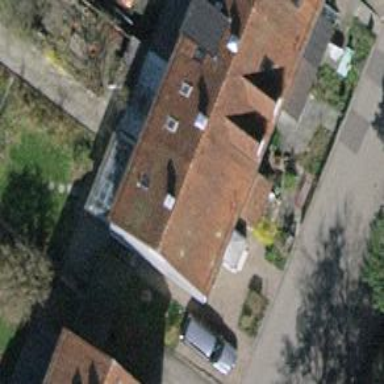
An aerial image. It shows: Building with tile roof.